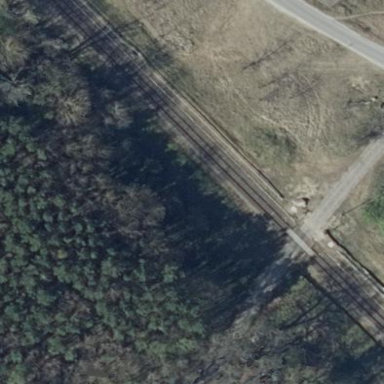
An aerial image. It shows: Railway area.